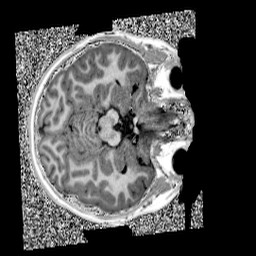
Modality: UNIT1
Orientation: axial
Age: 11
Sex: female
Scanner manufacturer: siemens
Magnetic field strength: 3 T
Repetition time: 4 s
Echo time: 0.00299 s